Field crop: maize
Growth stage: 2
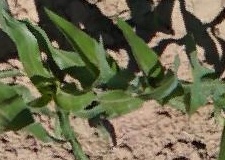
Species: maize